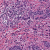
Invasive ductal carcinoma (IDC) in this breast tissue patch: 1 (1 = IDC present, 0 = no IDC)